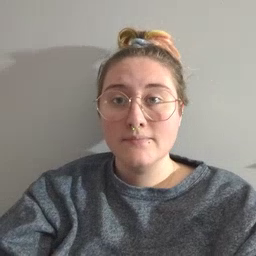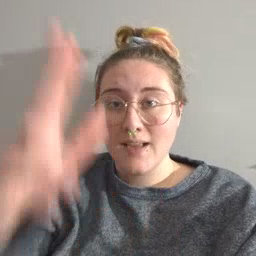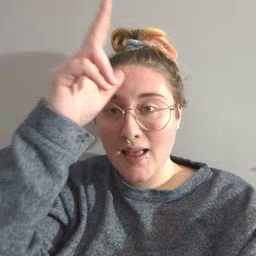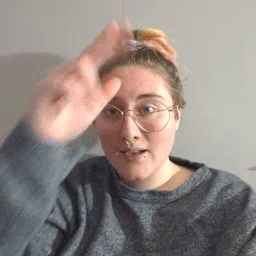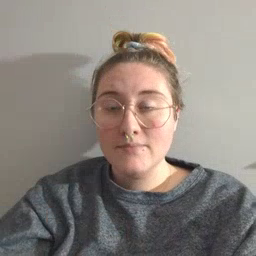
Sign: hen